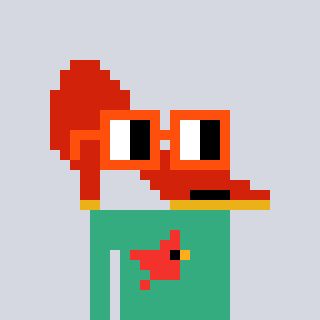
a pixel art character with square orange glasses, a highheel-shaped head and a teal-colored body on a cool background